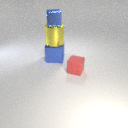
small blue metal cube above large blue metal cube